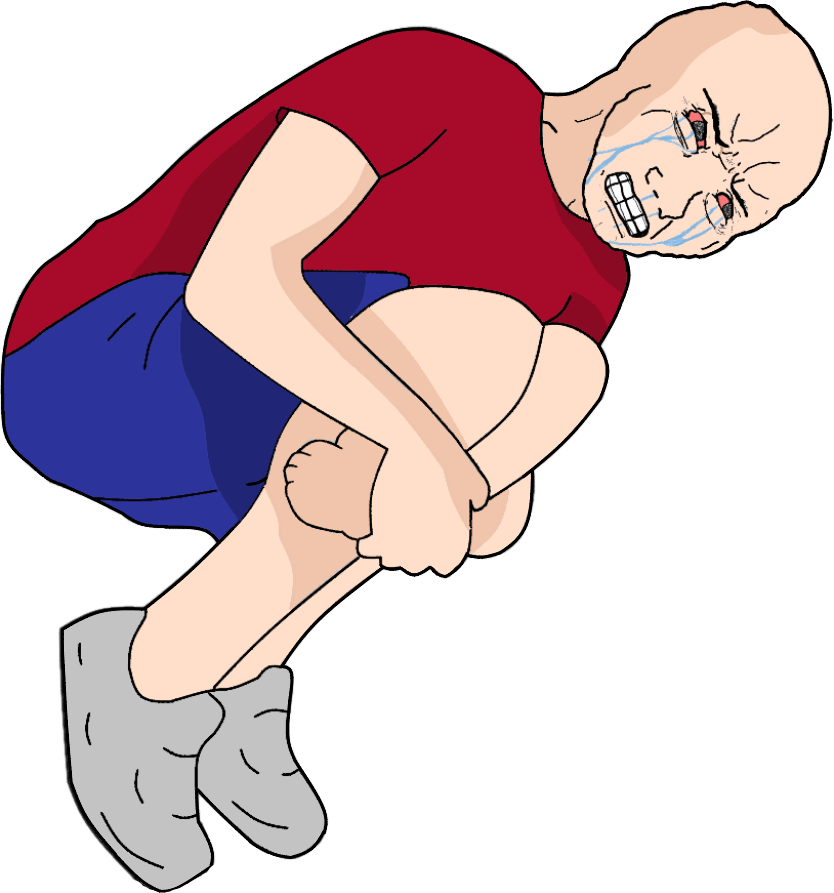
Label: 5_Crying_Wojak